Interaction volume radius: 5 \u00c5
Interaction volume height: 10 \u00c5
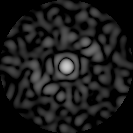
Disorder parameter: 0.8306